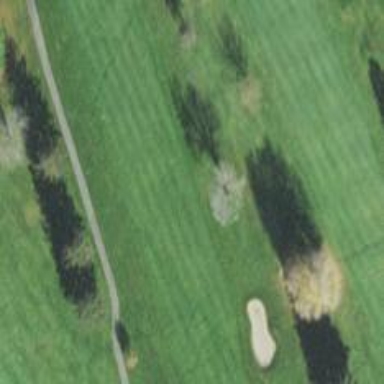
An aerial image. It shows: View of golf hole.